Aerial crown-view tile of a tropical tree (Barro Colorado Island, Panama), acquired 20250317:
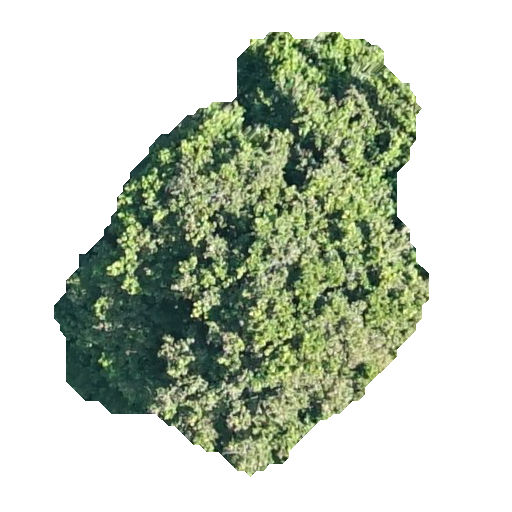
Species: Prioria copaifera
GBIF accepted scientific name: Prioria copaifera
Crown area: 160.635 m²